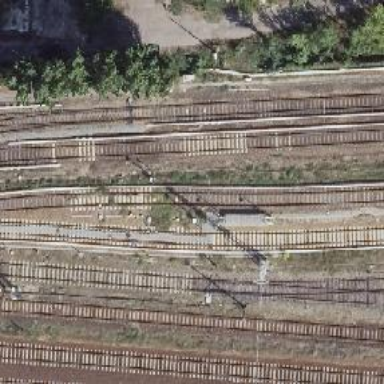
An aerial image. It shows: Railway signal.